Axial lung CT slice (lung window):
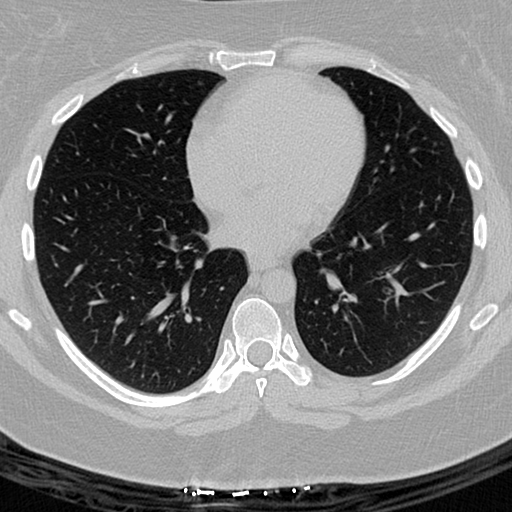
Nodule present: no